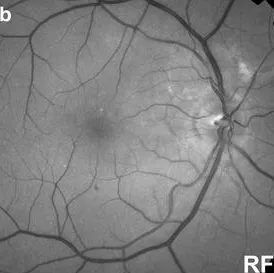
Multimodal imaging findings of angioid streaks at baseline visit. Red-free (RF) photographs. Of the right eye show angioid streaks at the peripapillary region radiating into the fovea.
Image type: ophthalmic_imaging (autofluorescence)